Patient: sex M, age 52
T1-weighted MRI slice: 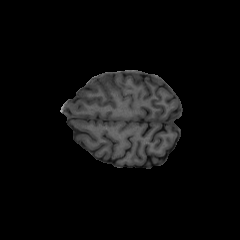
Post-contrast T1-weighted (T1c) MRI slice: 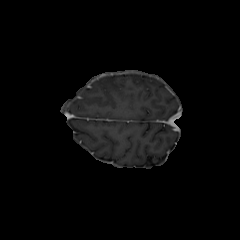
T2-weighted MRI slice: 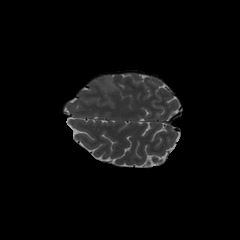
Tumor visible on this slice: yes
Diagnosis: Glioblastoma, IDH-wildtype
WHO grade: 4